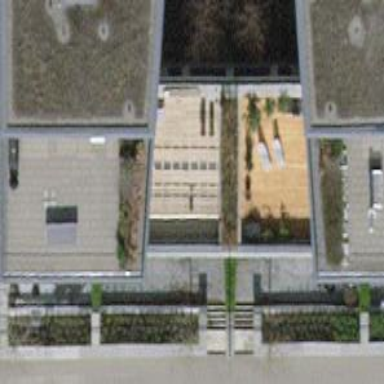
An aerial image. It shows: Part of building with flat brown roof. The building has light grey color.